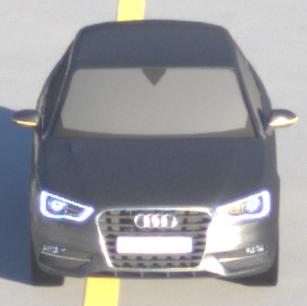
Make: Audi
Model: A3 1.2 TFSI
Detailed model: A3 (8V)
Model produced from: 2013/02
Model produced until: 2014/05
Doors: 3
Color: gray
Road condition: dry road
Daytime: sunrise or sunset
Contrast: high contrast